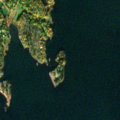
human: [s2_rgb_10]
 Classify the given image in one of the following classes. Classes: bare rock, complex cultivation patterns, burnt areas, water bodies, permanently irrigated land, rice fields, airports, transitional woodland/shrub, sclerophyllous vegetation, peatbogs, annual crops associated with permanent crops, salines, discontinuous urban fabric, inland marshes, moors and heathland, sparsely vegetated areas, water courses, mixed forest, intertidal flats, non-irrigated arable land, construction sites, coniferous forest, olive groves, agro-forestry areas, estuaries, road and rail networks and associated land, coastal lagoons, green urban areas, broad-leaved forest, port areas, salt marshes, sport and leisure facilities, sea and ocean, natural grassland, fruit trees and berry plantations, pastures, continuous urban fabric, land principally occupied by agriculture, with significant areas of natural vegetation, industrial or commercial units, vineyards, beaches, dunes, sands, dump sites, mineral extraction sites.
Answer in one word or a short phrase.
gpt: mixed forest, sea and ocean